Interaction volume radius: 5 \u00c5
Interaction volume height: 45 \u00c5
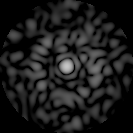
Disorder parameter: 0.836